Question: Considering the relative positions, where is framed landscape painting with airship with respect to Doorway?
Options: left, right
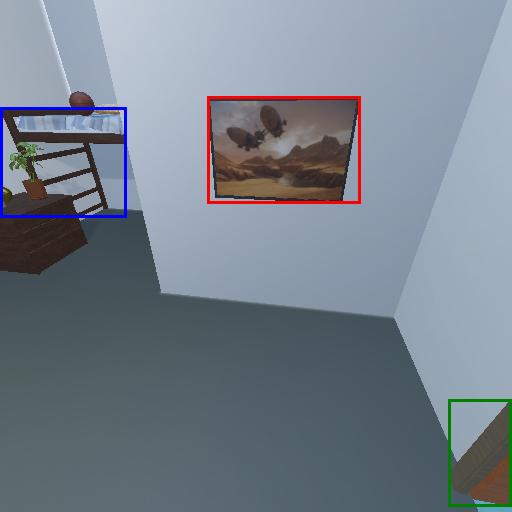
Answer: left